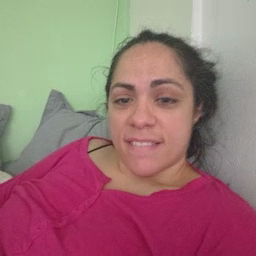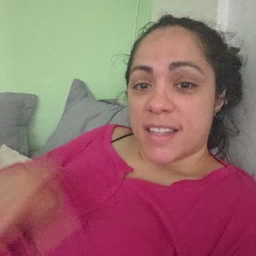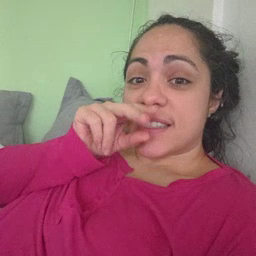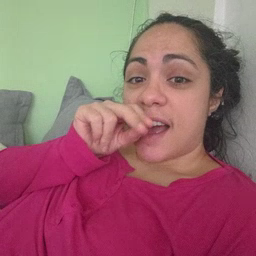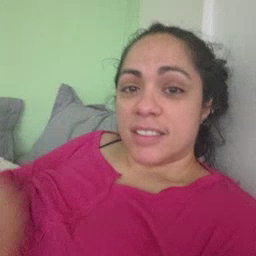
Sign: duck